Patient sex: M
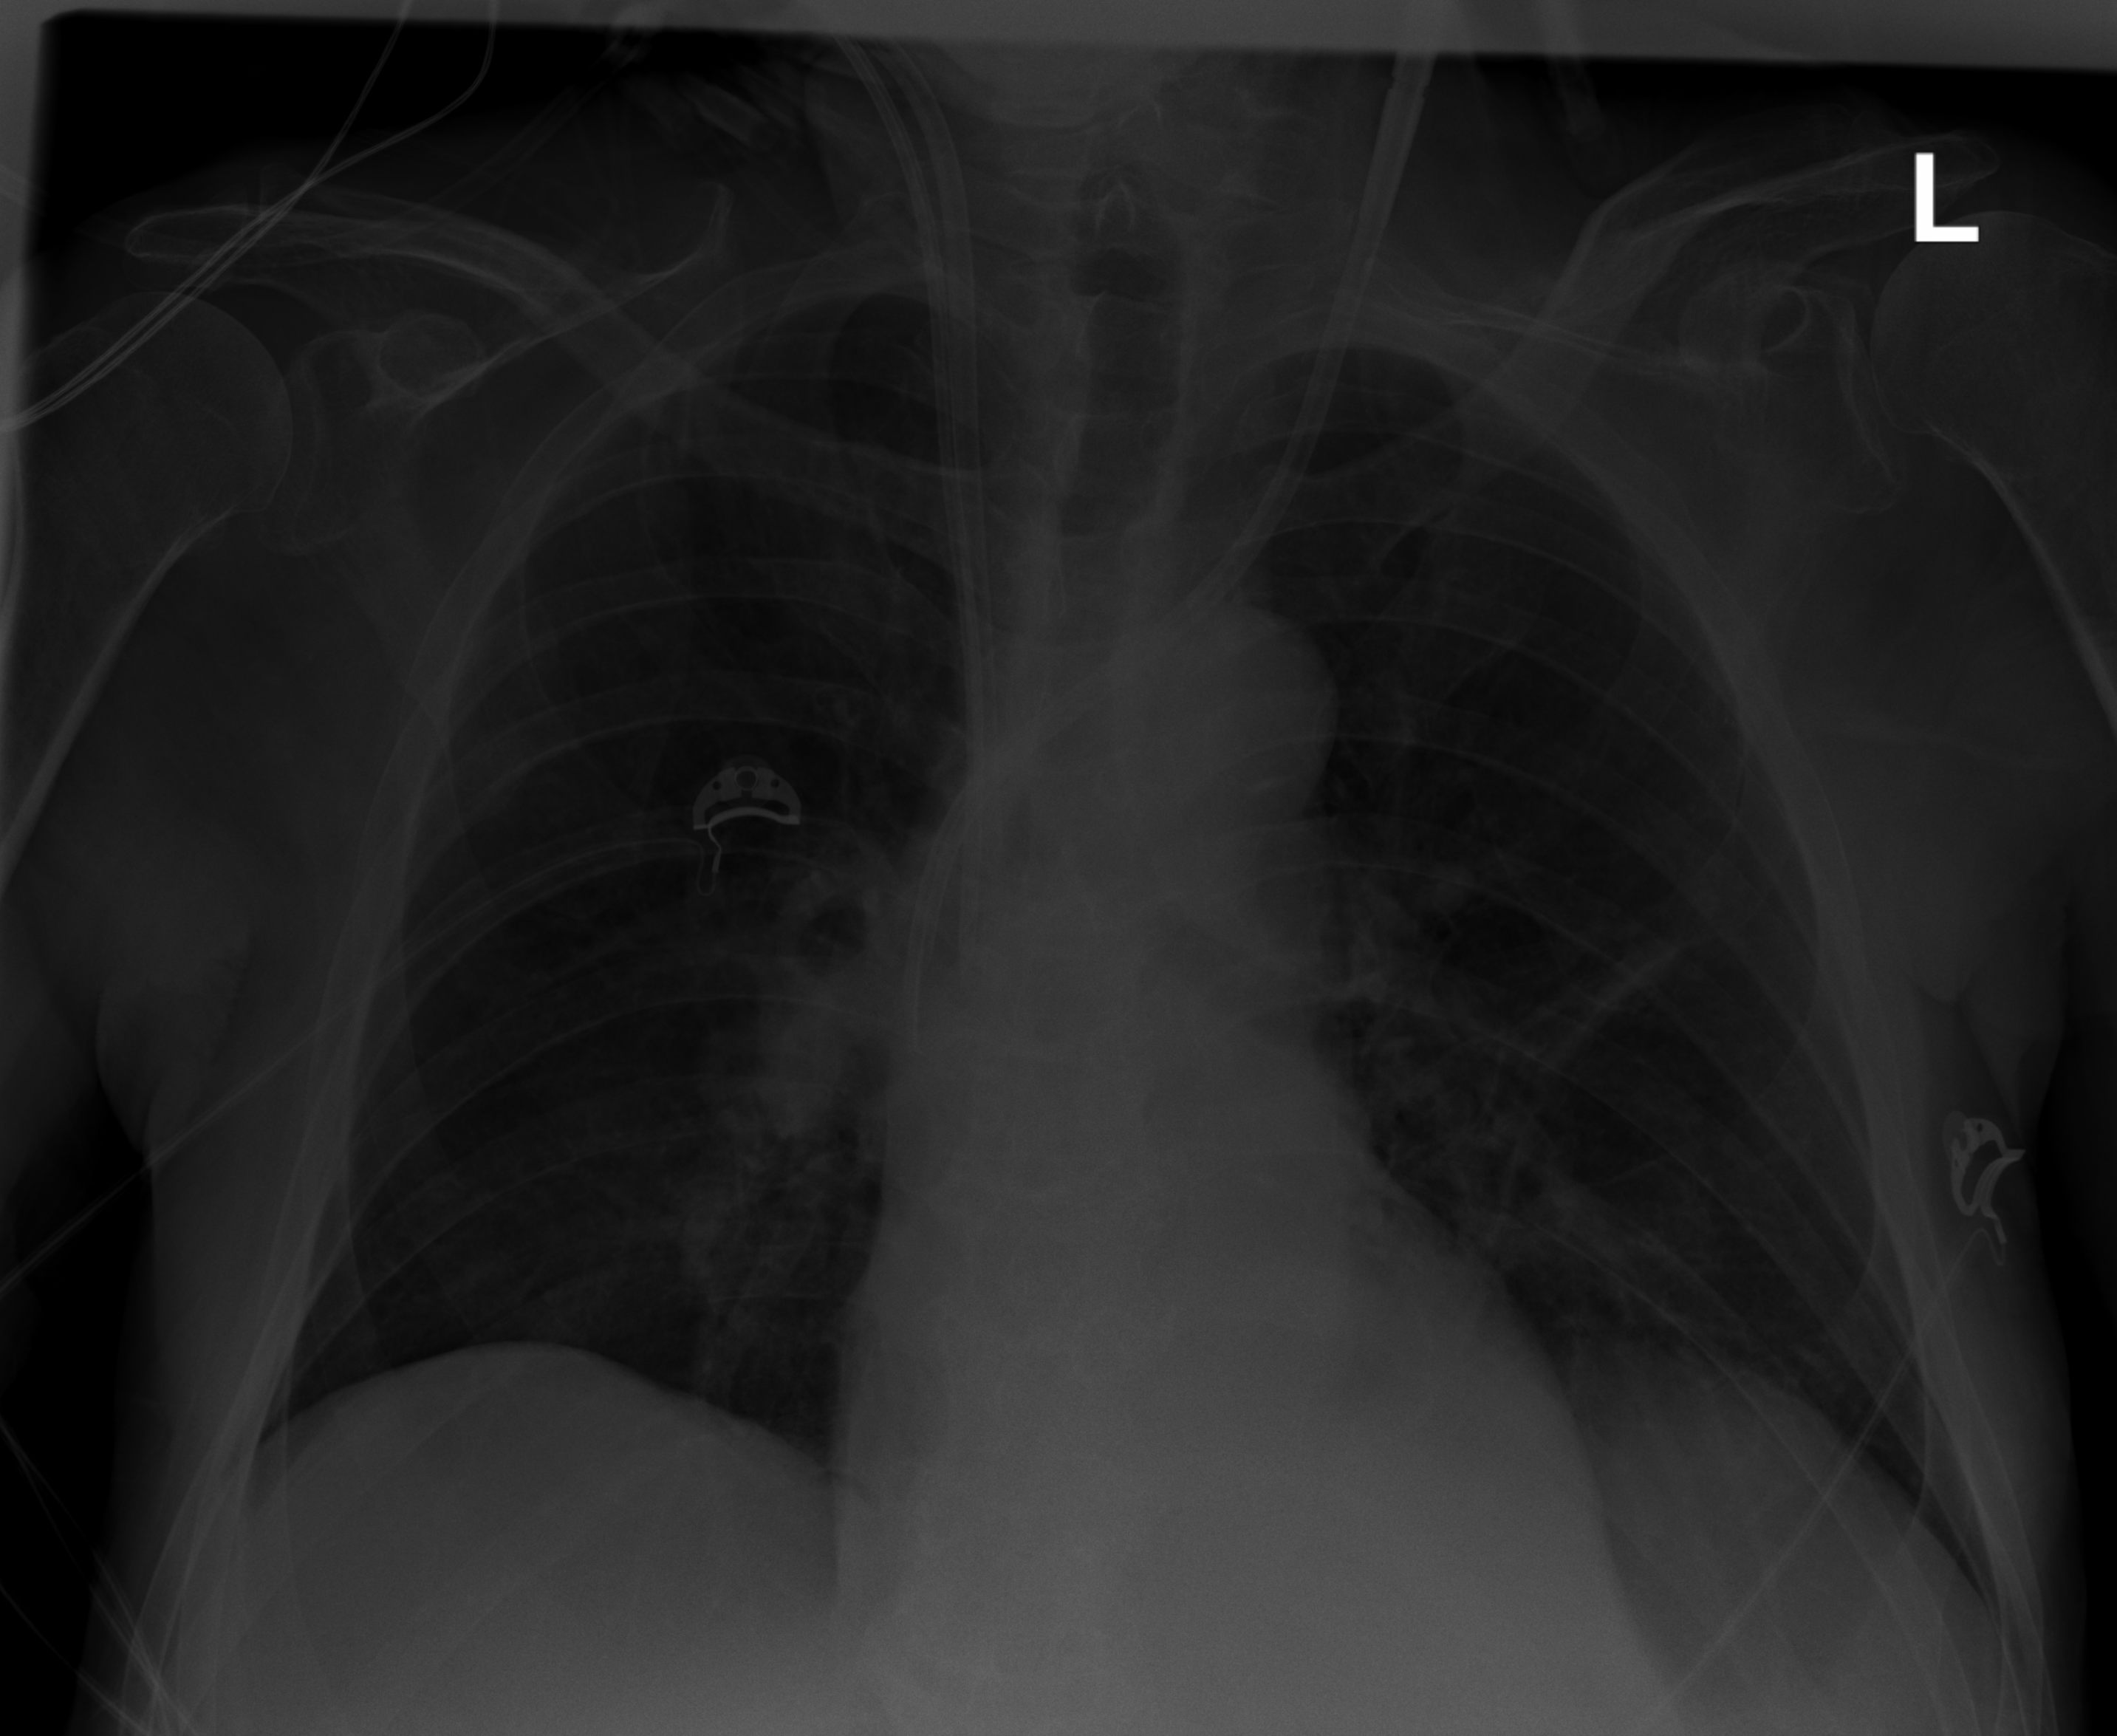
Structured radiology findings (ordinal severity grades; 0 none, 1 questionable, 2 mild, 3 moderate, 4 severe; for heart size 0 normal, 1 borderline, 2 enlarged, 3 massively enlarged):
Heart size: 0
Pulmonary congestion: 0
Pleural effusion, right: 0
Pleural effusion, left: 0
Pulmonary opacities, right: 1
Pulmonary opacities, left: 1
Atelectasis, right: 0
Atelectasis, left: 1